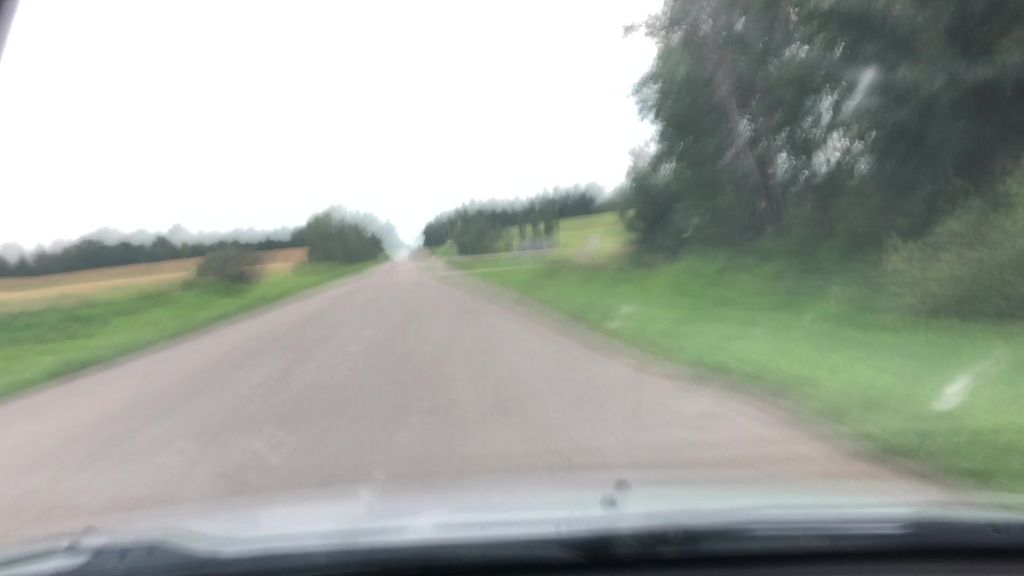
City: edmonton